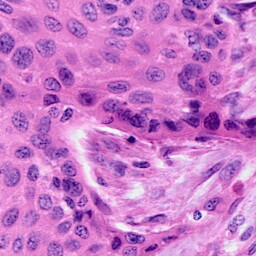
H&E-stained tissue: Cervix